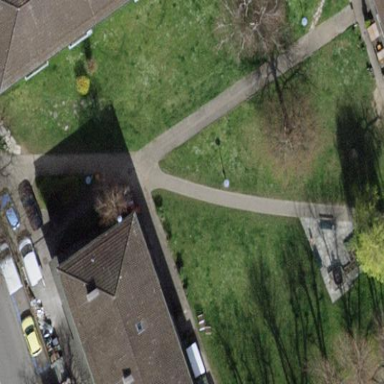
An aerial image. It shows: Park.